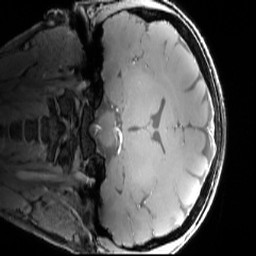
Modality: T1w
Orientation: coronal
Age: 21
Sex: female
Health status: healthy
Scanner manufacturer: siemens
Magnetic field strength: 7 T
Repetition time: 4.3 s
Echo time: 0.00227 s